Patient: sex M, age 33
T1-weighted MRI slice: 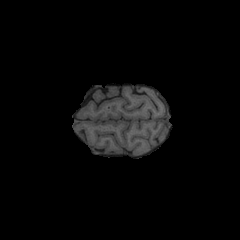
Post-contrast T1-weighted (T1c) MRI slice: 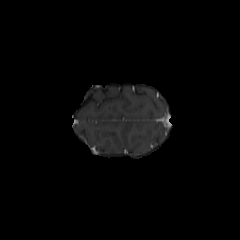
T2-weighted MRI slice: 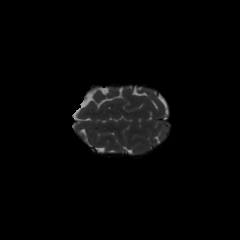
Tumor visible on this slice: no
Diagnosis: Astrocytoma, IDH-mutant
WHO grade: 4